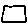
Label: square